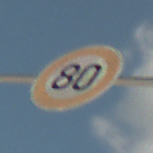
Verkehrszeichen: Geschwindigkeit80
Umgebung: Outdoor, Beach
Tageszeit: Midday
Wetter: PartlyCloudy
Licht: Natural
Jahreszeit: NotSpecified
Kontrast: HighContrast